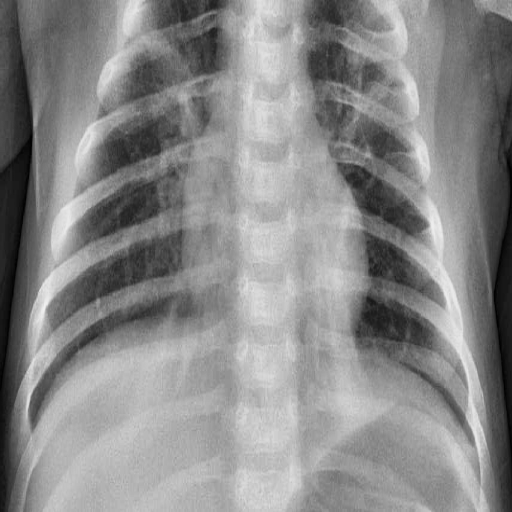
Finding: PNEUMONIA